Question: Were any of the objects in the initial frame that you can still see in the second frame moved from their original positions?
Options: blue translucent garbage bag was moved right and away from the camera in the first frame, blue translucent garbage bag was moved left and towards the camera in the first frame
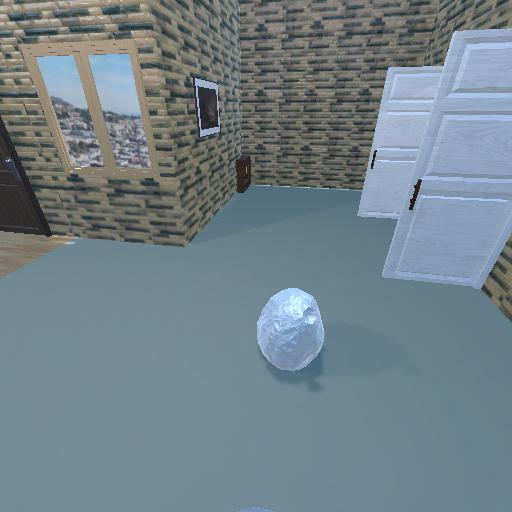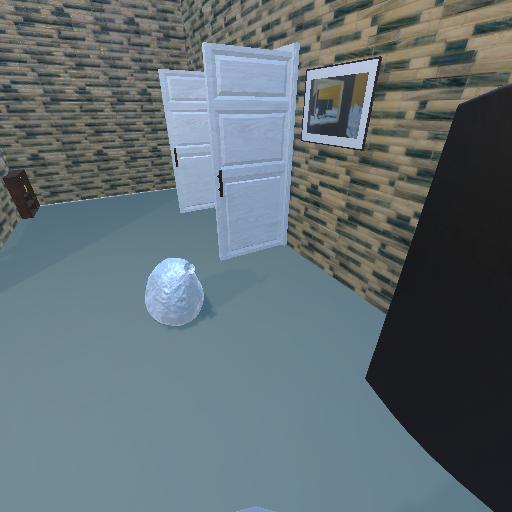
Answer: blue translucent garbage bag was moved right and away from the camera in the first frame